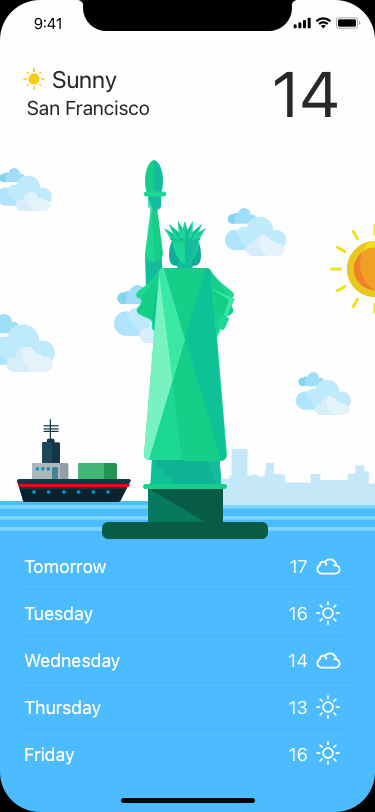
Text in this UI design:
Sunny
San Francisco
14
Tuesday
16
Tuesday
Thursday
13
Thursday
Friday
16
Friday
Wednesday
14
Wednesday
Tomorrow
17
Tomorrow